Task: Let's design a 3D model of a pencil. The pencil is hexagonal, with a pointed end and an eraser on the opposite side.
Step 139:
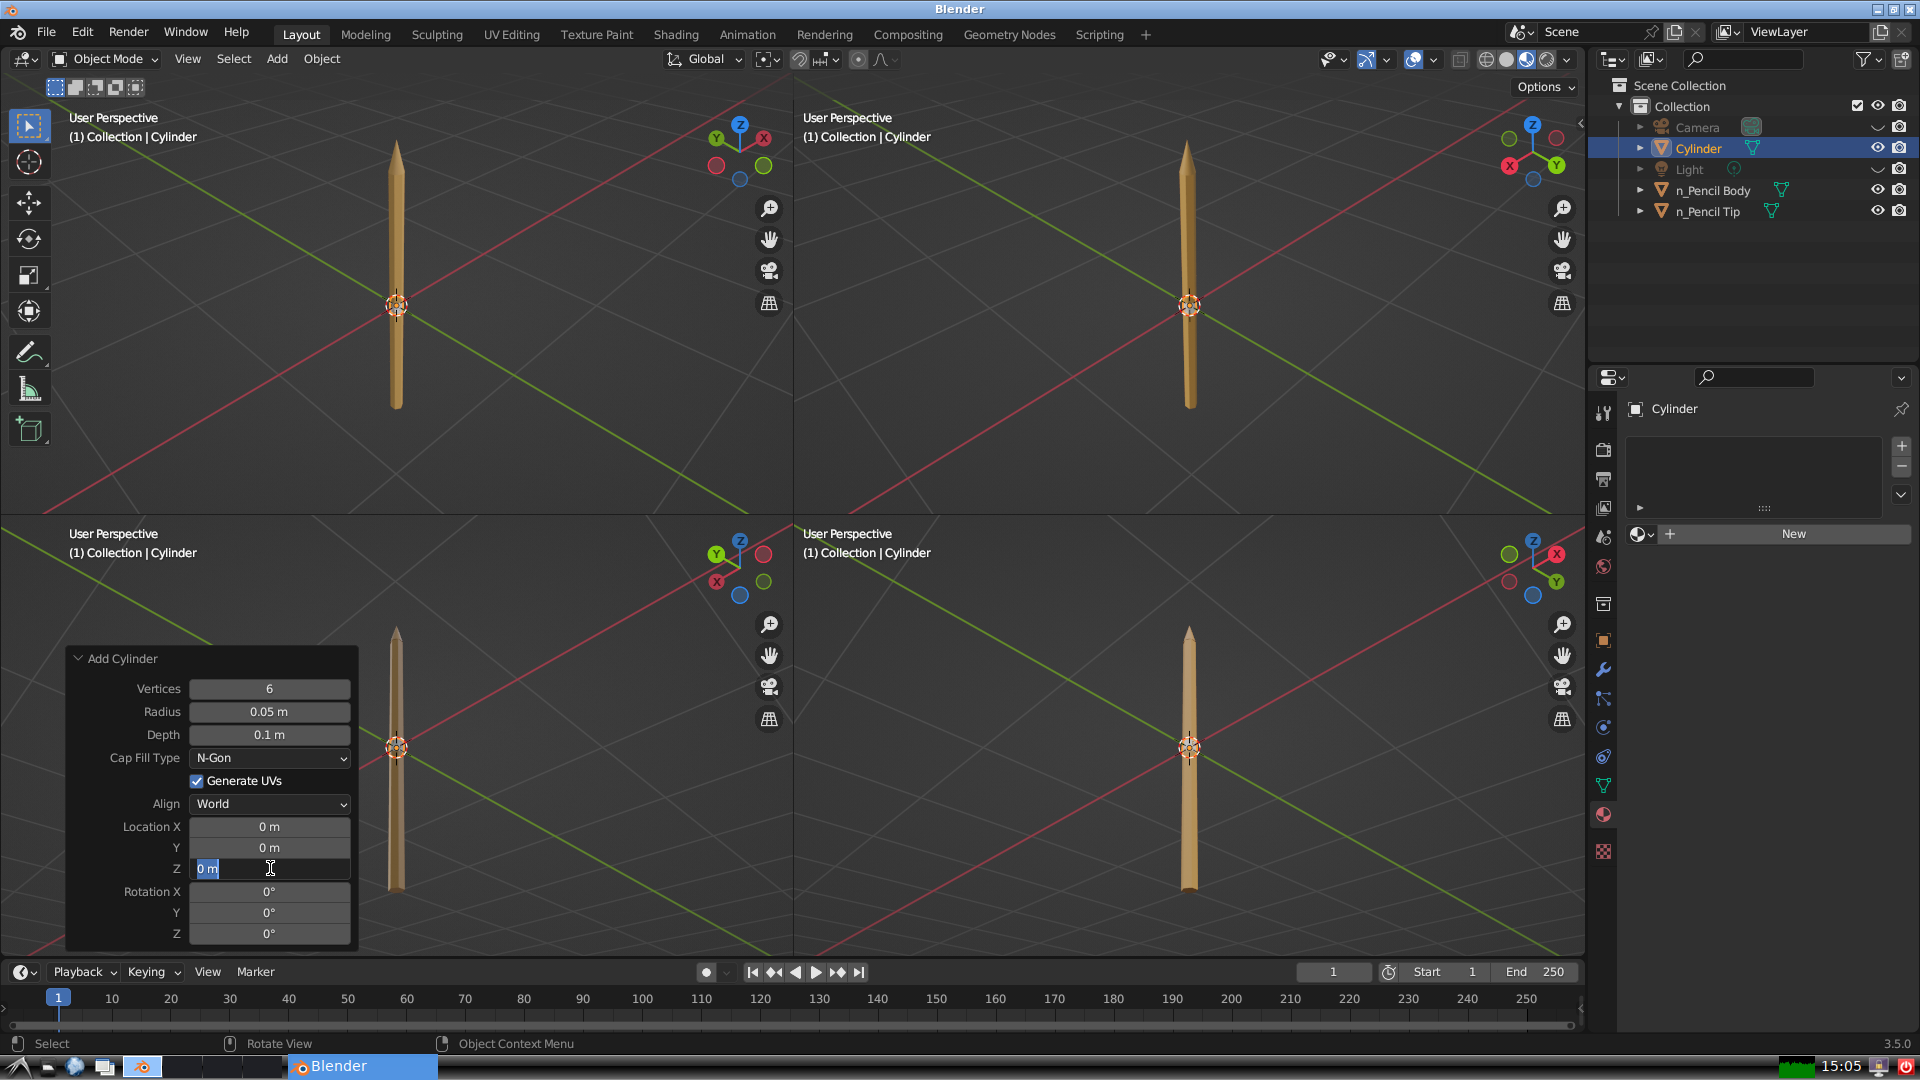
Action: input_text: -1.05